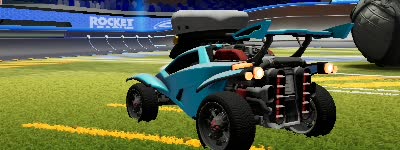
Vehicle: octane